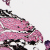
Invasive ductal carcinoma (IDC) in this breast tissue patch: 0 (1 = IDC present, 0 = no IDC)